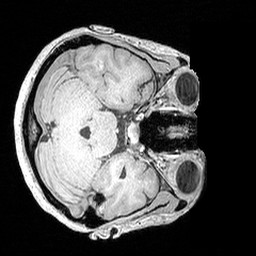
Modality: MP2RAGE
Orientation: axial
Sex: female
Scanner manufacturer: siemens
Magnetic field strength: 3 T
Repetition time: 5 s
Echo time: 0.00292 s